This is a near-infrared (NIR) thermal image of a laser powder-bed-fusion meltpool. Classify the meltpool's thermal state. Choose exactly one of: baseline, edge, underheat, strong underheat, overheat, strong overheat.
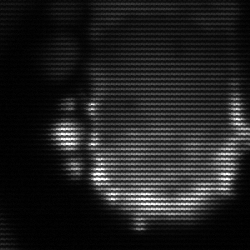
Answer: baseline